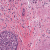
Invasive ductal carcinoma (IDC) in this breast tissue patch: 0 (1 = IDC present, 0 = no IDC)